Field crop: maize
Growth stage: 2
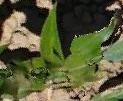
Species: maize